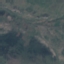
Label: HerbaceousVegetation